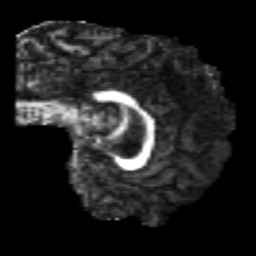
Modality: FA
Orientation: sagittal
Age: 21
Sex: male
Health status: healthy
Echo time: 0.074 s